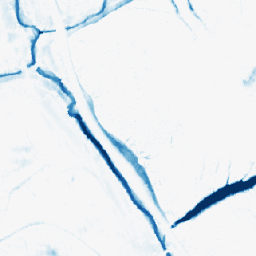
Category: morphological
Decomposition family: morphological_ellipse
Decomposition parameters: operation: closing
width: 20
height: 10
Upsampling method: area
Upsampling parameters: scale: 4
Upsampling scale: 4